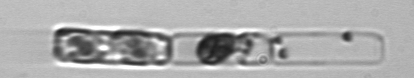
Label: Guinardia_delicatula_TAG_internal_parasite